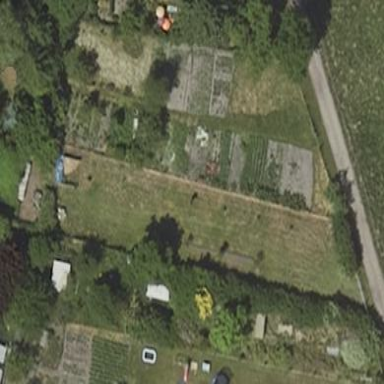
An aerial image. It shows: Allotments area.